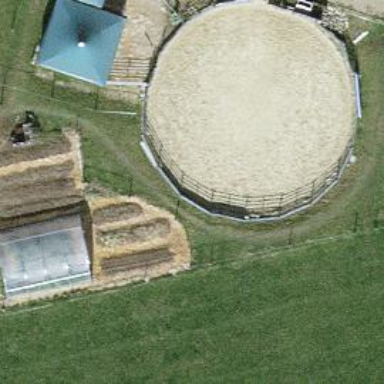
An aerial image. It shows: Equestrian pitch enclosed by fence.